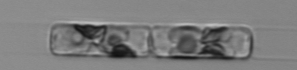
Label: Guinardia_delicatula